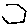
Label: hexagon